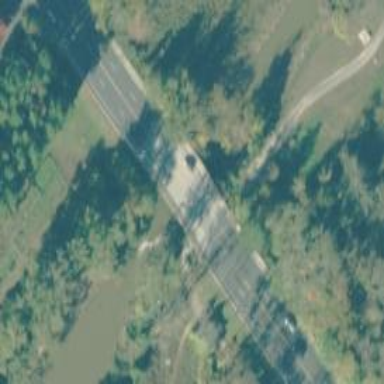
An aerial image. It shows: Secondary road with bridge.